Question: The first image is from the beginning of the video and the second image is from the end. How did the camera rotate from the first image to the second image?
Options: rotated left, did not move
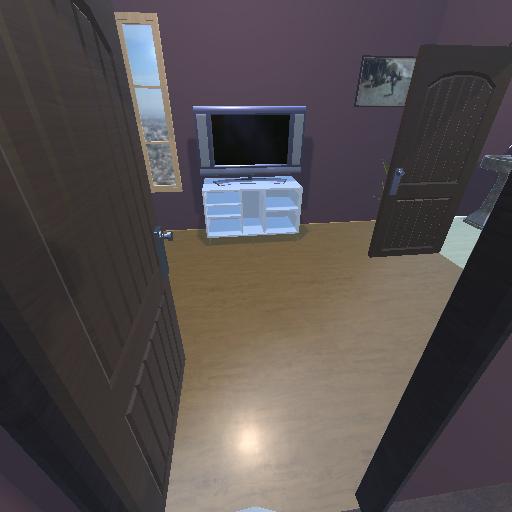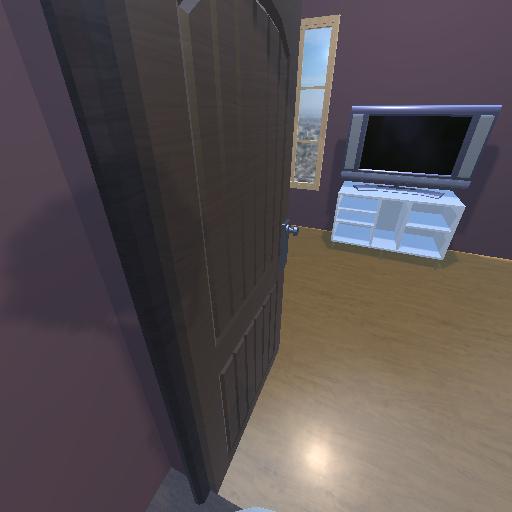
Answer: rotated left